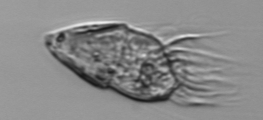
Label: Strombidium_morphotype1